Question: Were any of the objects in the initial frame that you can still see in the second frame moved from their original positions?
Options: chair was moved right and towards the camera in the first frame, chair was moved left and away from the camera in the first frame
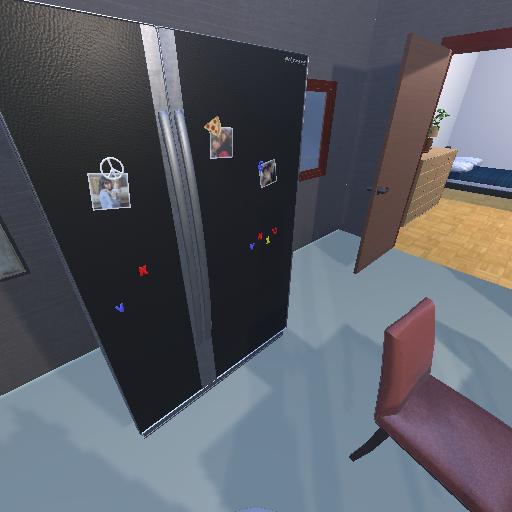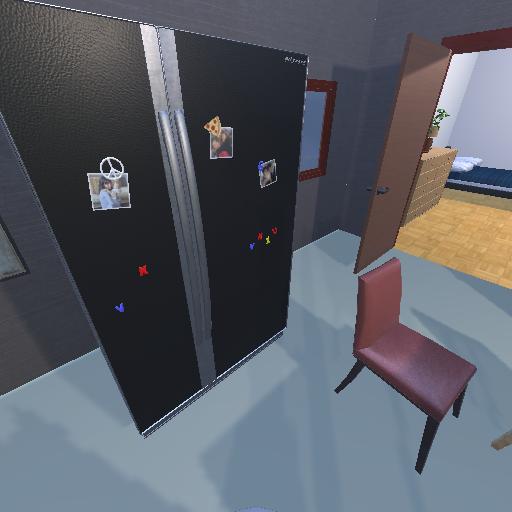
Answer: chair was moved right and towards the camera in the first frame